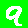
Digit: 9